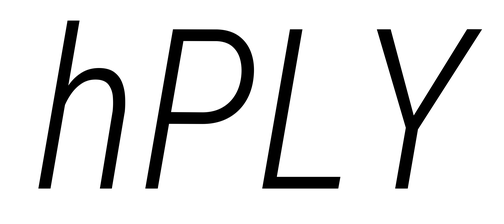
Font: Roboto-Italic_Condensed_Light_Italic